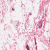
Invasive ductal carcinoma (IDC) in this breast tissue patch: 0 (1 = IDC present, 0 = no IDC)